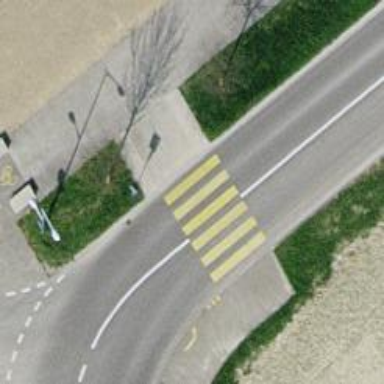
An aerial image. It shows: Asphalt footway with marked crossing.